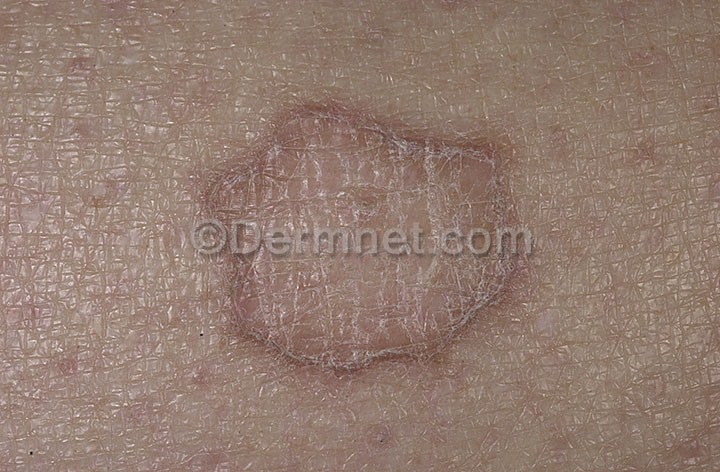
Disease: Seborrheic Keratoses and other Benign Tumors